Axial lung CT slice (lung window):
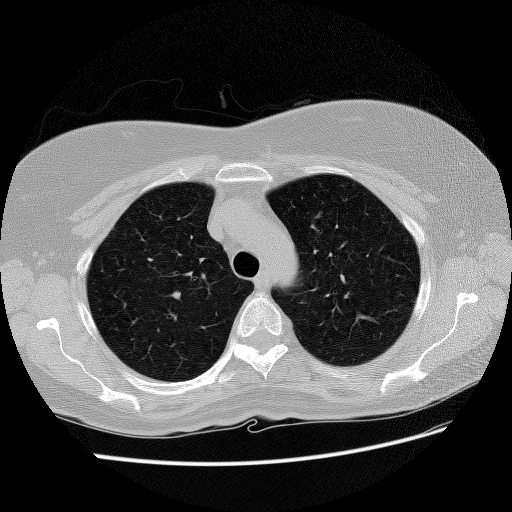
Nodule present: no